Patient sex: M
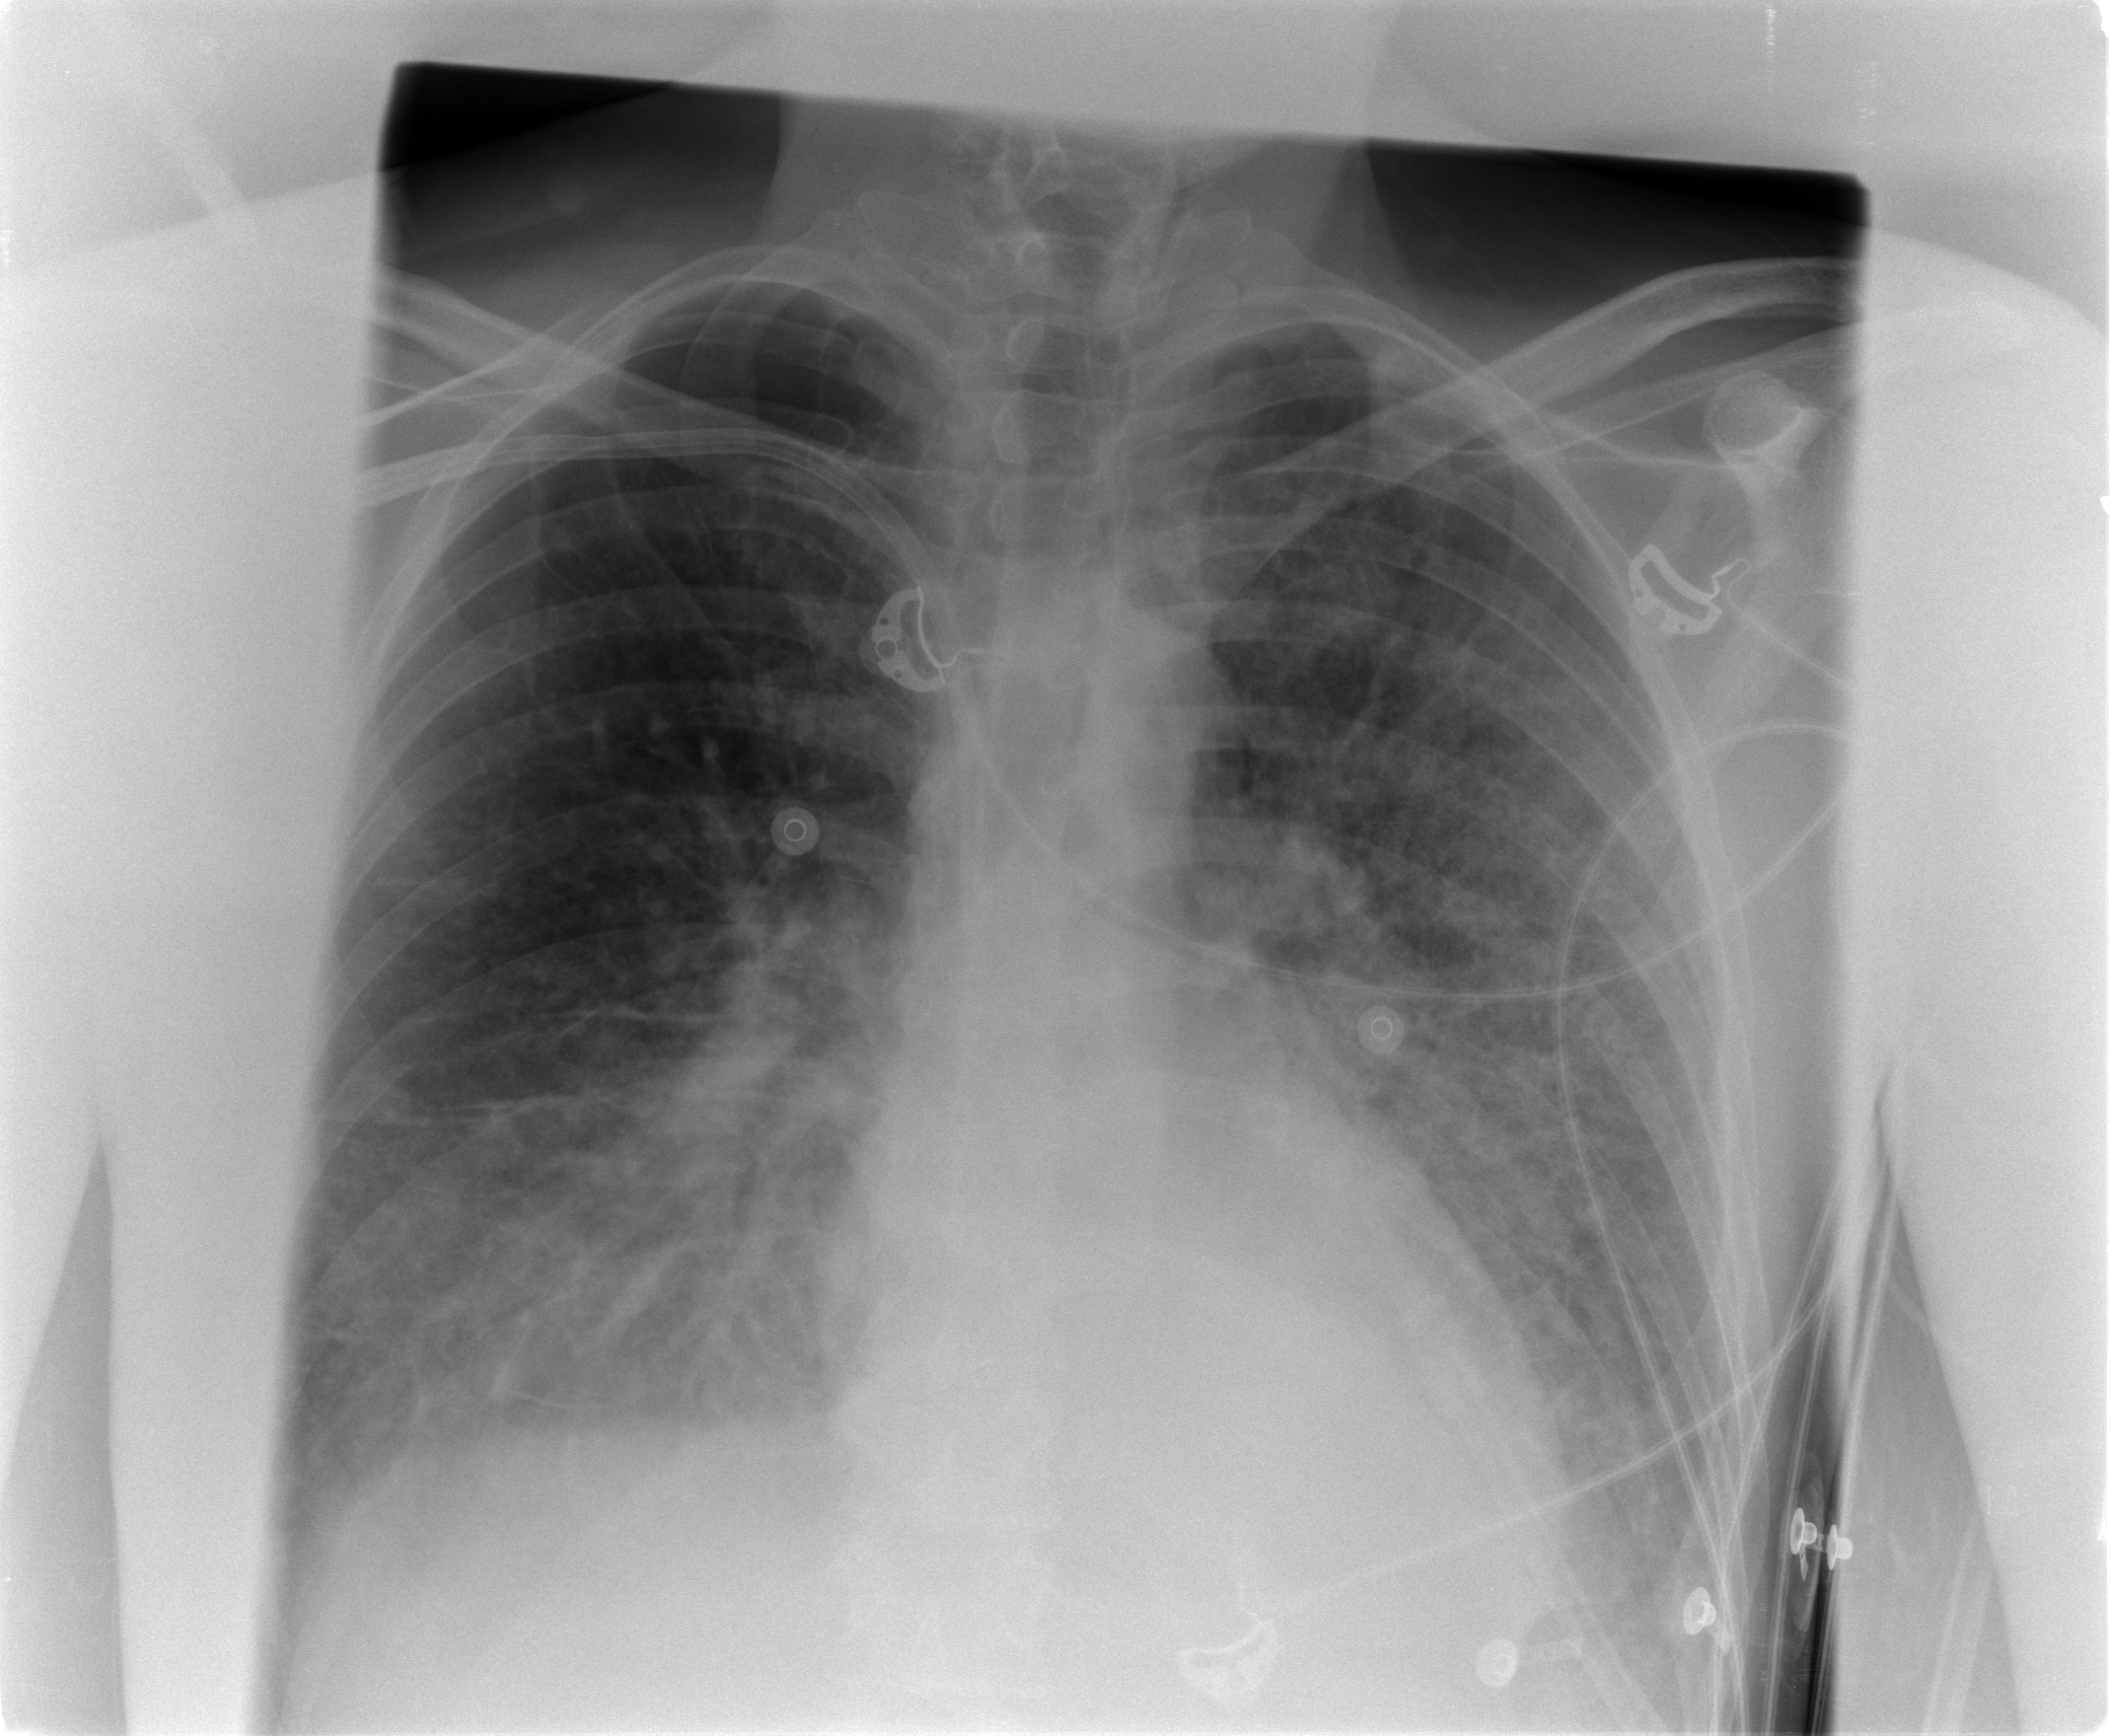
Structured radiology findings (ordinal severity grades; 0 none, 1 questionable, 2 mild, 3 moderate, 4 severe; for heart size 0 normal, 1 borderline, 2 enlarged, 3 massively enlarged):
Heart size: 0
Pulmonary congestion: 2
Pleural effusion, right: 0
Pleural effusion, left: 0
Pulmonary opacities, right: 3
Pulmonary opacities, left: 3
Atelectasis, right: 2
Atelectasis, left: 2